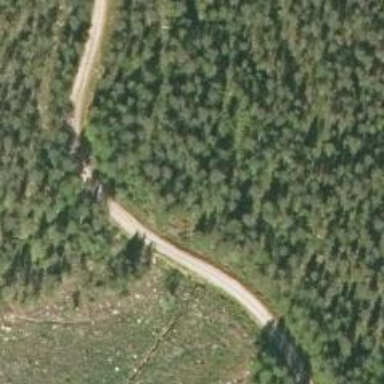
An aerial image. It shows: Track road with grade3 tracktype.